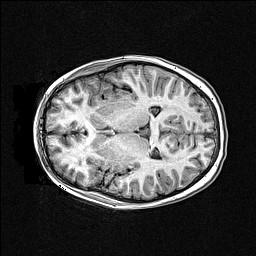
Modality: T1w
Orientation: axial
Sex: female